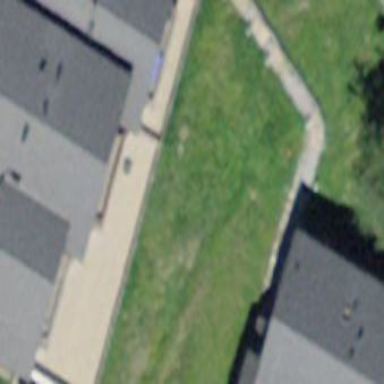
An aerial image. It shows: Building with tile roof.